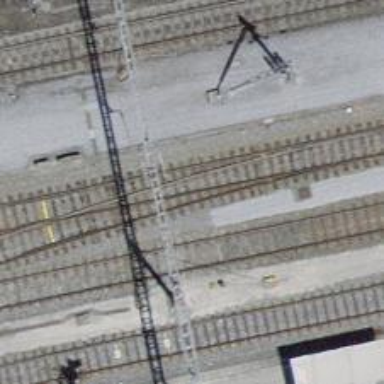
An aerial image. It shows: Single-track electrified railway siding with contact line.